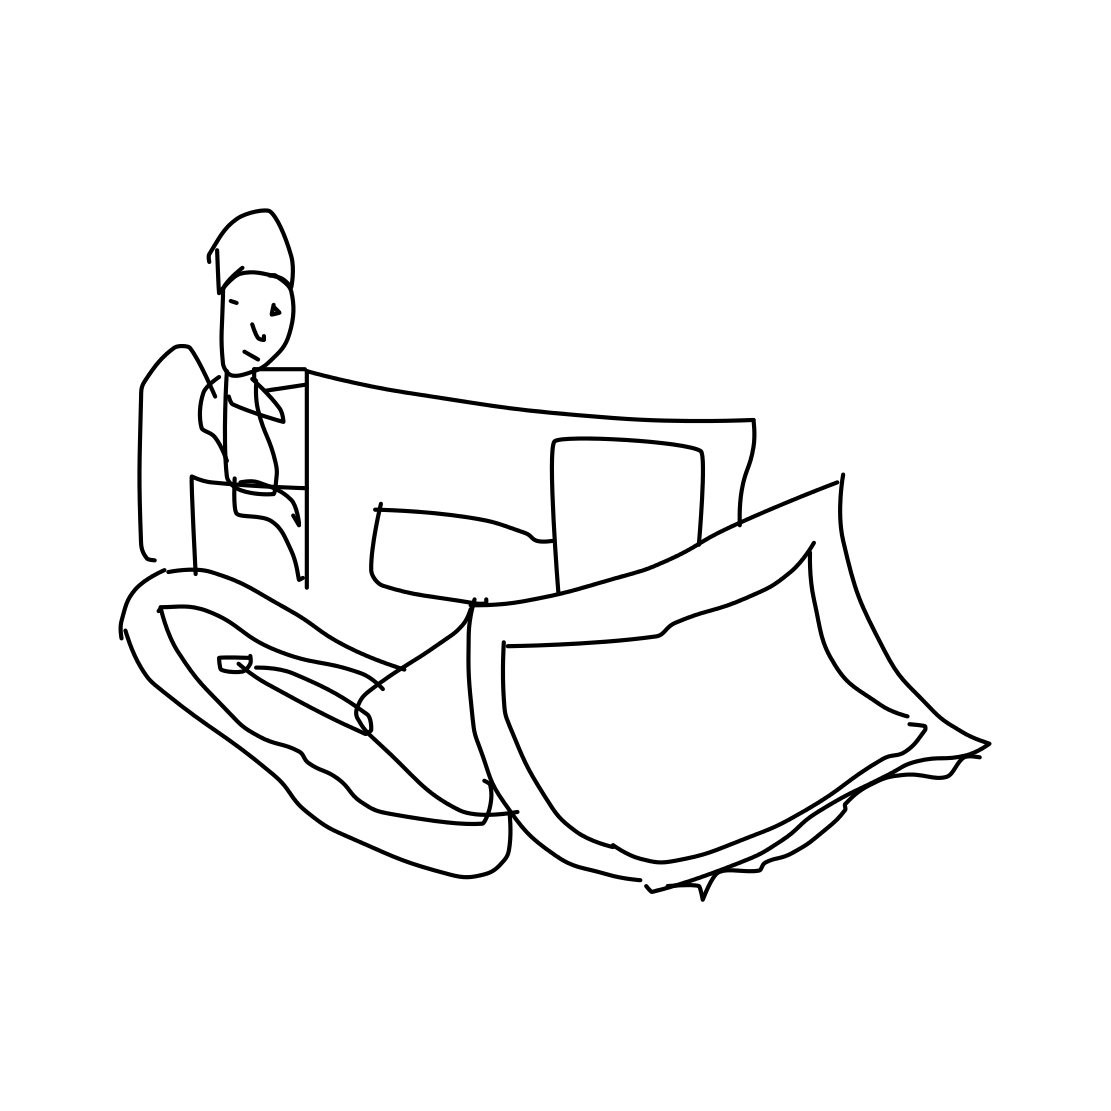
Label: bulldozer